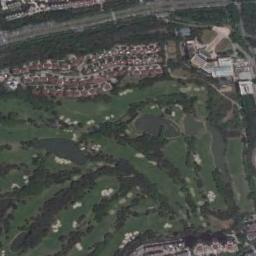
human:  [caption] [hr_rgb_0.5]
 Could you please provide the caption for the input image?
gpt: The golf course has some lakes, Fairways, Barrier trees and sandpits and lots of houses arranged neatly are next to the golf course .

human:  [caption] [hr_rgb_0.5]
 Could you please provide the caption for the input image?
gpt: There are six bunkers scattered along the road .

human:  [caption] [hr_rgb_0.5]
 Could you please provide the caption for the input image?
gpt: Many buildings are beside the golf course .

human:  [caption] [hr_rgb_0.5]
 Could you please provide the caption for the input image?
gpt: There are several bunkers and lakes and several paths on the large green lawn in the golf course with also many trees, And there are several neat rows of buildings and a road beside the golf course .

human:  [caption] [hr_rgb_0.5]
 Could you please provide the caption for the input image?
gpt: There are many buildings beside the golf course with many bunkers .